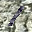
Label: 1